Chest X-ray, PA view. Patient: 59 years old, sex F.
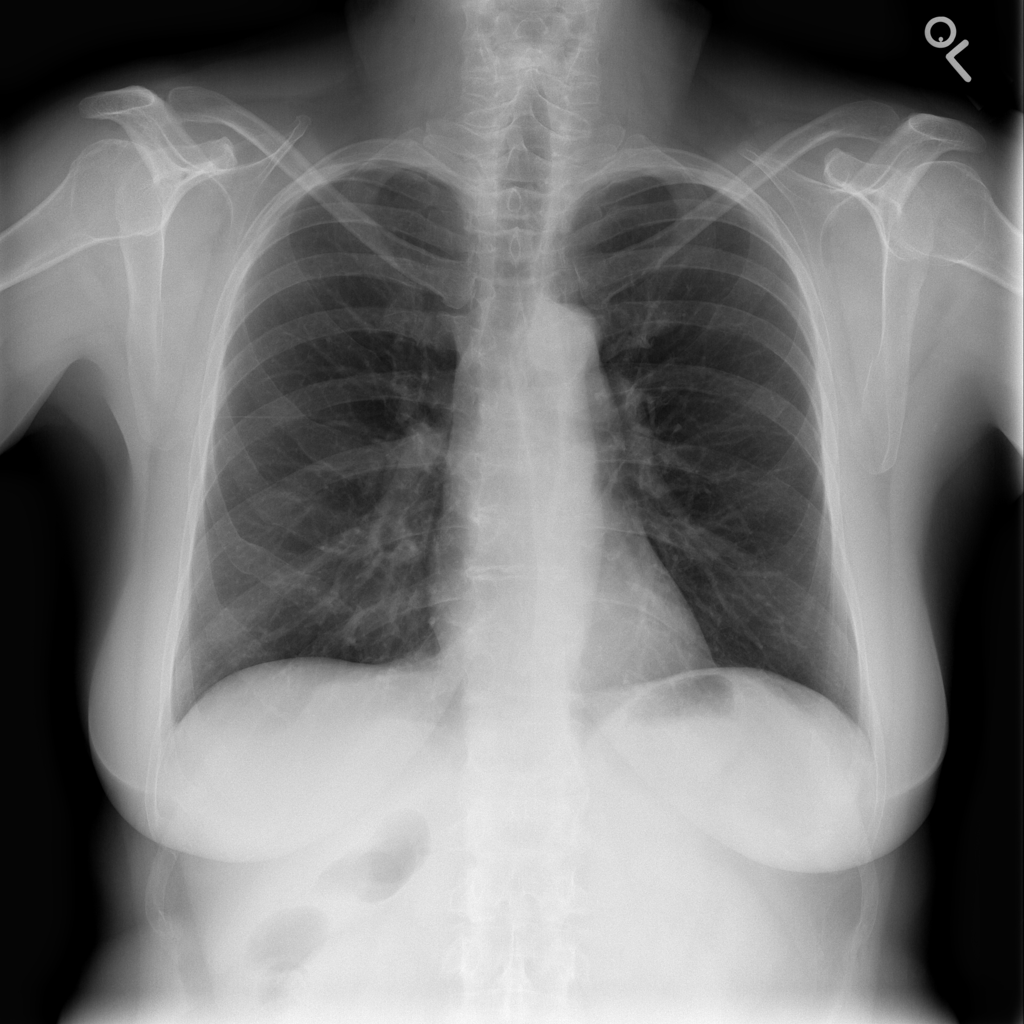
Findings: No Finding